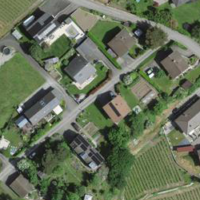
EUNIS habitat code: 52
Species observed at this site:
Rhamnus cathartica
Saxifraga stolonifera
Quercus ilex